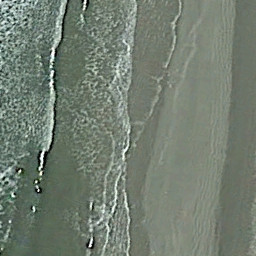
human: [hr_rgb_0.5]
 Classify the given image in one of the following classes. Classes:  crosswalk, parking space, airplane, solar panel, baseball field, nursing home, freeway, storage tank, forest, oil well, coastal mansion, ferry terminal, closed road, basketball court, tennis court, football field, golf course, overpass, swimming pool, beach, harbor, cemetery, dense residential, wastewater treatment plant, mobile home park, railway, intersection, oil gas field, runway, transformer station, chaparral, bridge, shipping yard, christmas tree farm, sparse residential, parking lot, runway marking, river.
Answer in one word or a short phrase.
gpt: beach